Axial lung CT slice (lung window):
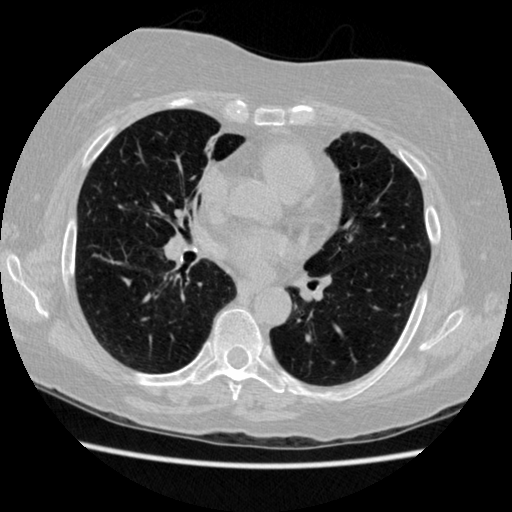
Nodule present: no